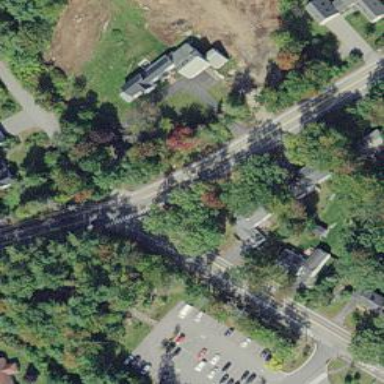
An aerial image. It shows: Road with stop sign.